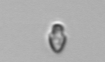
Label: Heterocapsa_rotundata